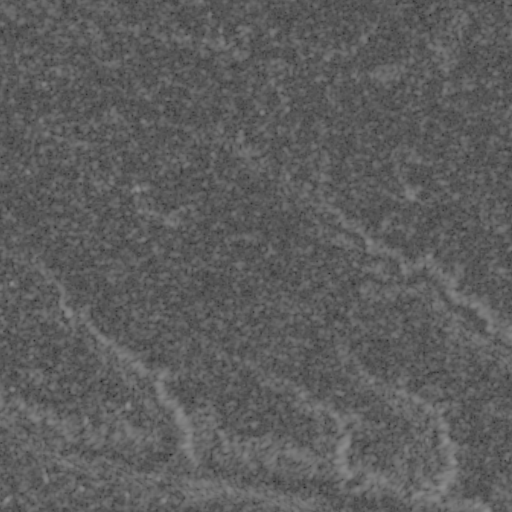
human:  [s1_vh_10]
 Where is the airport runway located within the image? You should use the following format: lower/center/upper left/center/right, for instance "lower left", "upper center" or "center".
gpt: The airport runway is located in the lower right of the image.
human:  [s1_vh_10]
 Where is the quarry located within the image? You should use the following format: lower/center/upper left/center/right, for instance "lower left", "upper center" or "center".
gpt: The quarry is located in the center of the image.
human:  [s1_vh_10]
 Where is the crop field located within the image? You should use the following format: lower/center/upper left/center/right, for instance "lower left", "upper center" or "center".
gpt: There is no crop field in the image.

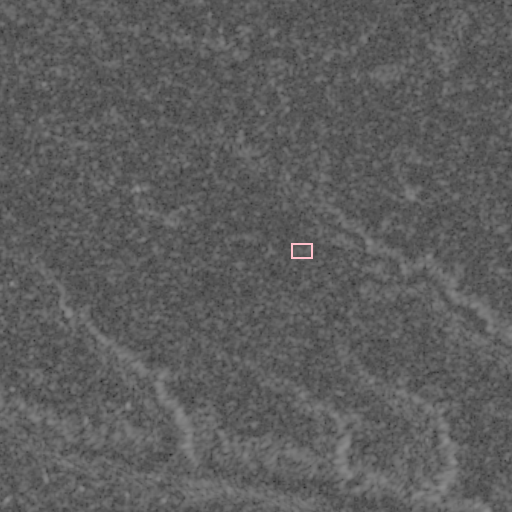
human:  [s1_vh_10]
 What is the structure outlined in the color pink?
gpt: The structure outlined in pink is a quarry.
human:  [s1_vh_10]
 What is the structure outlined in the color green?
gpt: There is no green outline.